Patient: sex F, age 65
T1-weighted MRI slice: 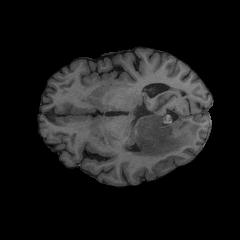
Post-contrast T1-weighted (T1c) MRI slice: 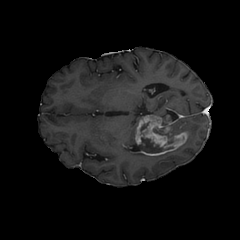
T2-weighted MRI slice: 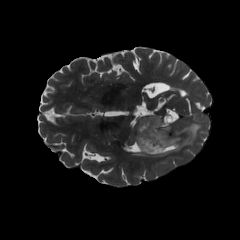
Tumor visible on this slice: yes
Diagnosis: Glioblastoma, IDH-wildtype
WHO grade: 4